Question: I'm having issues trying to get my form to reset without the required fields error messages appearing. On submit, if the form is valid I call the following function.
'''
$scope.reset = function() {
$scope.createUser.$submitted = false;
$scope.createUser.$dirty = false;
$scope.createUser.$pristine = true;
$scope.user = angular.copy($scope.master);
$scope.createUser.$setPristine(true);
}
'''
This resets the form but prompts the following messages.

Ive been looking for a way of reseting the form to prestine without any luck, im not sure if its because of the way I'm adding the has-error class.
'''
ng-class="{'has-error': (createUser.name.$dirty || submitted) && createUser.name.$error.required}"
'''
I would be grateful for any help with this, I have a <URL> to go with it.
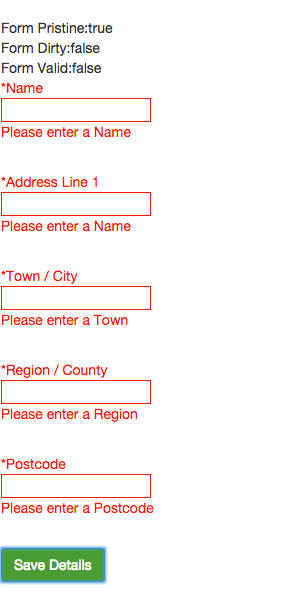
Answer: Im not sure if this is what you wanted but does this <URL> solve your issue?
first of all like Mathew stated you had an issue with the submitted variable, $submitted is not defined anywhere you wanted to use submitted.
and you want to check your form and only if correct then set it as false.
also I would do validations like so
> ng-class="{'has-error': (createUser.name.$dirty &&
createUser.name.$invalid && submitted)}"
but you dont have to, for the controller:
'''
$scope.reset = function() {
$scope.submitted = true;
if($scope.createUser.$valid){
$scope.submitted = false;
$scope.createUser.$dirty = false;
$scope.createUser.$pristine = true;
$scope.user = angular.copy($scope.master);
$scope.createUser.$setPristine(true);
}
}
'''